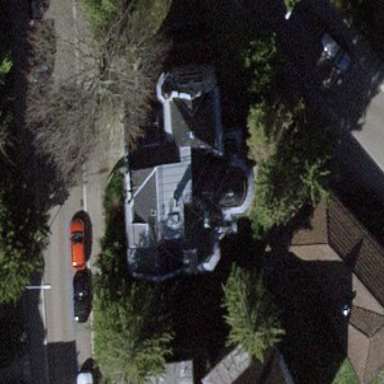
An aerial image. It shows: Building with half-hipped roof.